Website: apple
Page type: payment
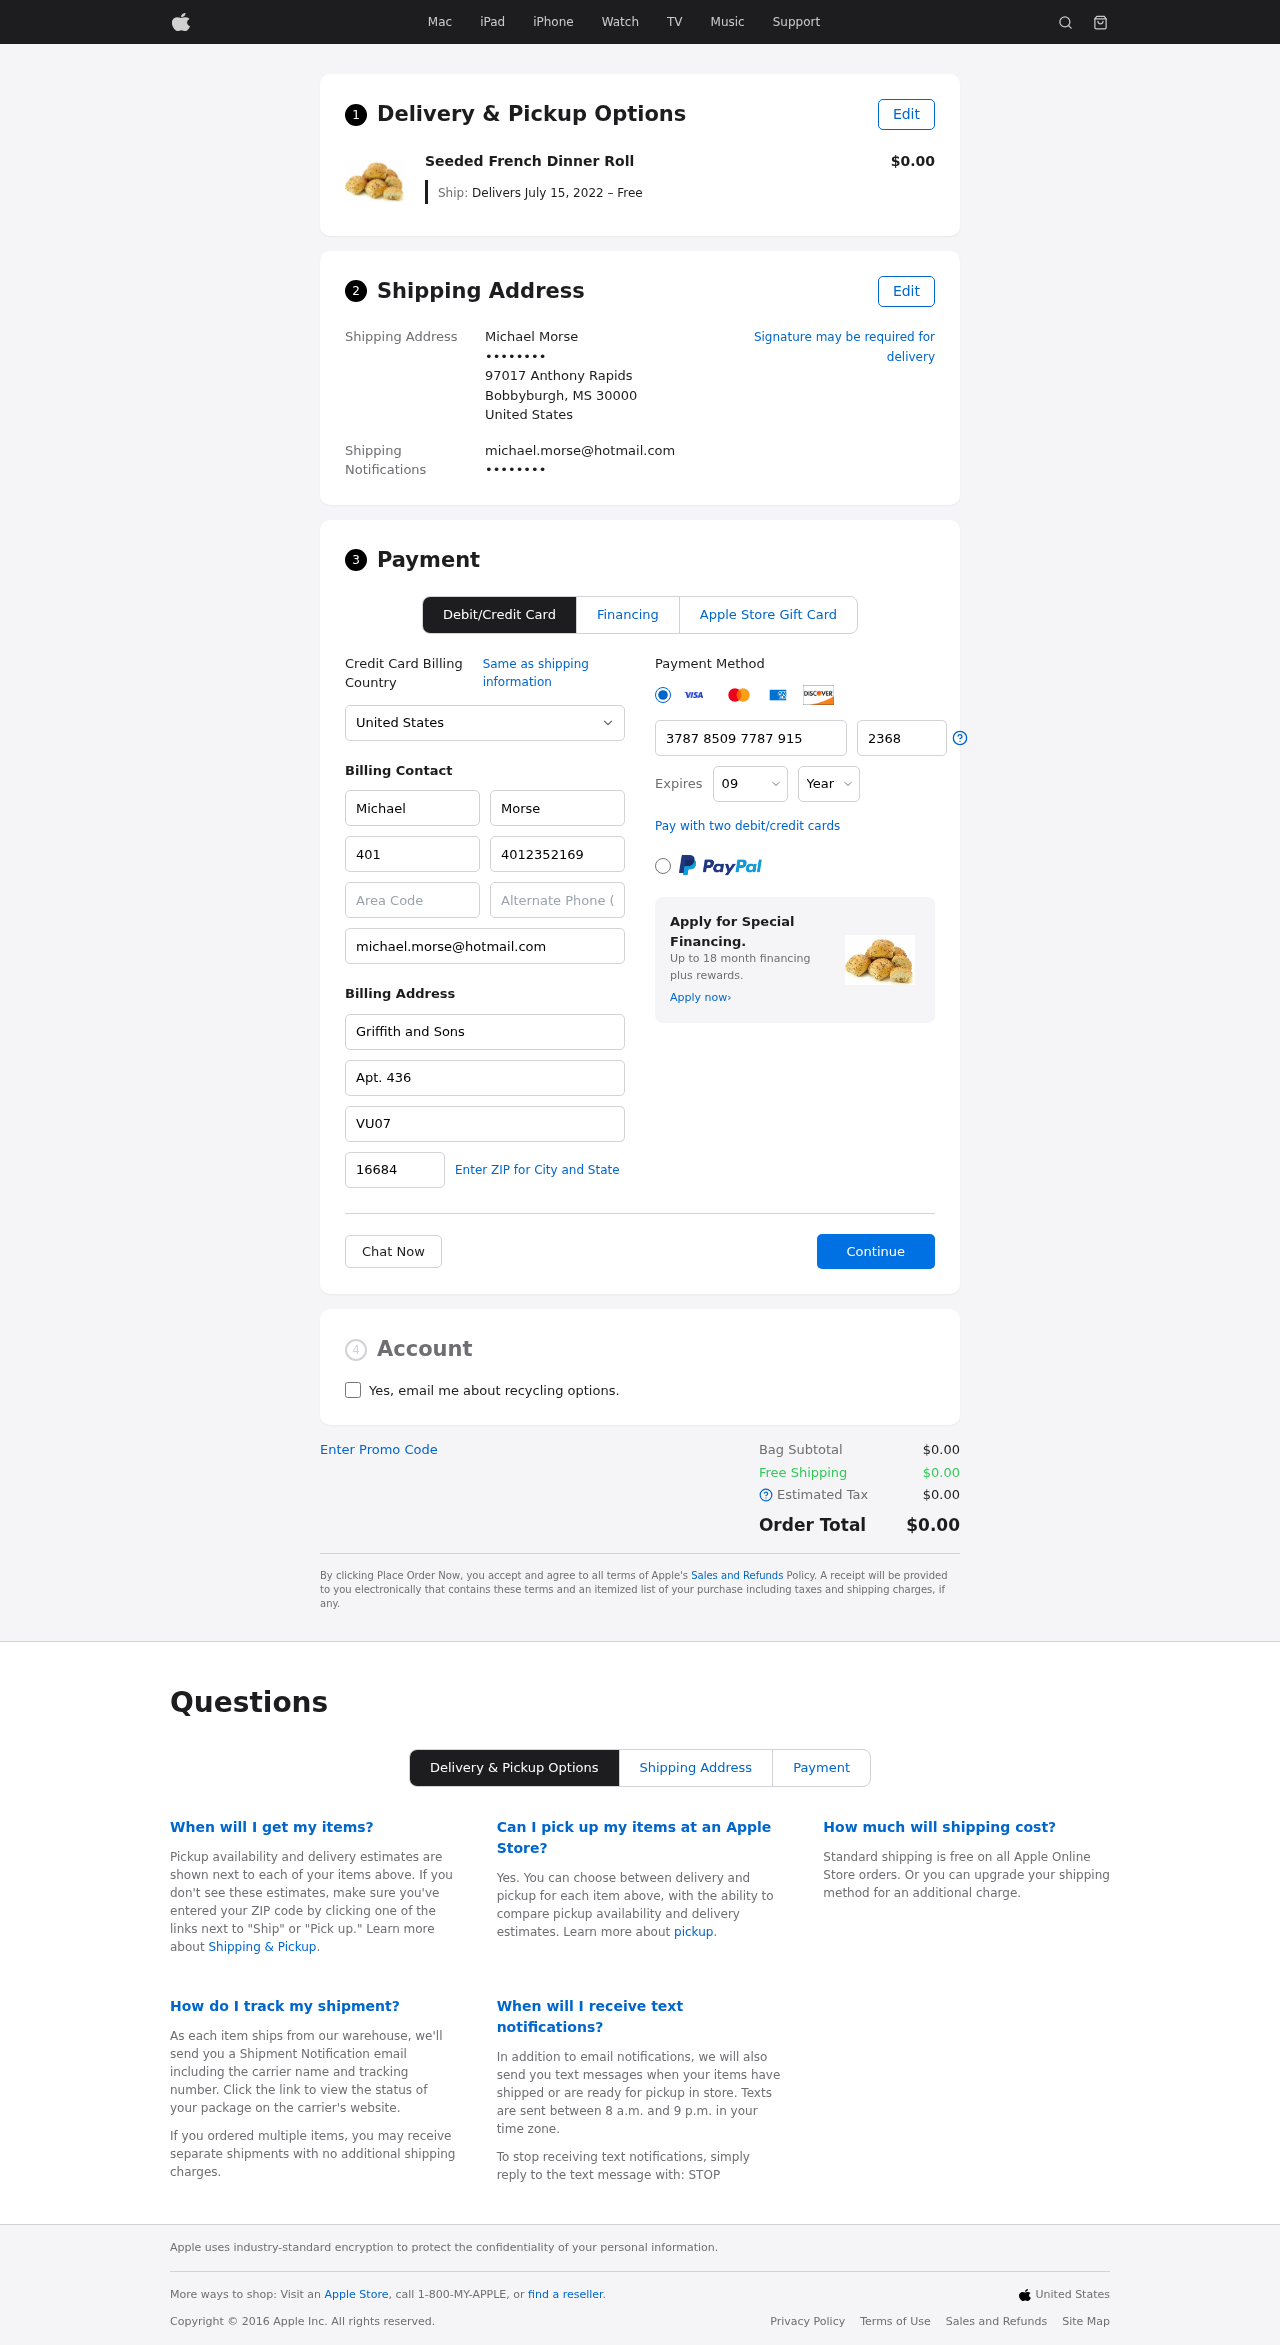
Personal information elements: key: PII_CARD_CVV
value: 2368
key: PII_CARD_EXPIRY_MONTH
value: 09
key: PII_CARD_EXPIRY_YEAR
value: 30
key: PII_CARD_NUMBER
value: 3787 8509 7787 915
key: PII_CITY_STATE_ZIP
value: Bobbyburgh, MS 30000
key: PII_COMPANY
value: Griffith and Sons
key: PII_COUNTRY
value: United States
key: PII_EMAIL
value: michael.morse@hotmail.com
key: PII_EMAIL2
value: michael.morse@hotmail.com
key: PII_FIRSTNAME
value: Michael
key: PII_FULLNAME
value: Michael Morse
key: PII_LASTNAME
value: Morse
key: PII_PHONE3
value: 4012352169
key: PII_PHONE_AREA
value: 401
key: PII_POSTCODE2
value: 16684
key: PII_SECURITY_CODE
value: VU07
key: PII_STREET
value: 97017 Anthony Rapids
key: PII_STREET2
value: Apt. 436
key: PII_PHONE
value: ••••••••
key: PII_PHONE2
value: ••••••••
Product elements: key: PRODUCT1_NAME
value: Seeded French Dinner Roll
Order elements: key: ORDER_DELIVERY_DATE
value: Delivers July 15, 2022 – Free
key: ORDER_SUBTOTAL
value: $0.00
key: ORDER_SHIPPING_COST
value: $0.00
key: ORDER_TAX
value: $0.00
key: ORDER_TOTAL
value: $0.00